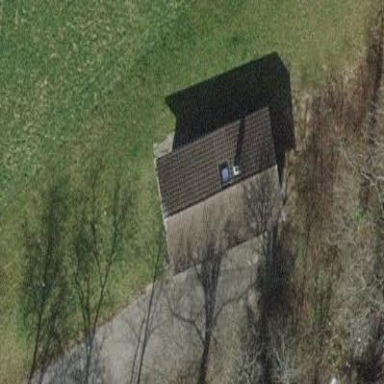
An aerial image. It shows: Detached building.